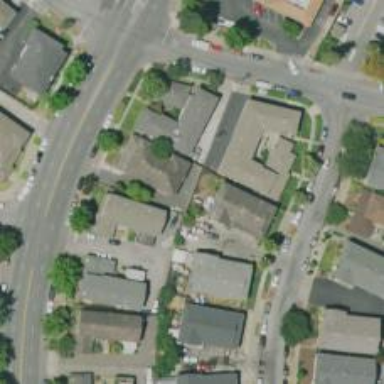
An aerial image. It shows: Neighborhood.